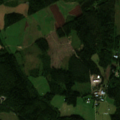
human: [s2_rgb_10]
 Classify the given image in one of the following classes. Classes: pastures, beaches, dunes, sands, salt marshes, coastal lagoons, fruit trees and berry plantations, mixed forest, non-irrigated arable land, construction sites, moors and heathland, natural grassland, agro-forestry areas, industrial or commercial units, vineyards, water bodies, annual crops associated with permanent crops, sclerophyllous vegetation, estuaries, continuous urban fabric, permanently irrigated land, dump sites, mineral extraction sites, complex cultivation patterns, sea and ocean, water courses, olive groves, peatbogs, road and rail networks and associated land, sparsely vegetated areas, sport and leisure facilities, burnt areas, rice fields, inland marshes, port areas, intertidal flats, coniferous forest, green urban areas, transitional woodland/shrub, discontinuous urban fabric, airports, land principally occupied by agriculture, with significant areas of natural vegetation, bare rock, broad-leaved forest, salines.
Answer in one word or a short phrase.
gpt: non-irrigated arable land, land principally occupied by agriculture, with significant areas of natural vegetation, mixed forest